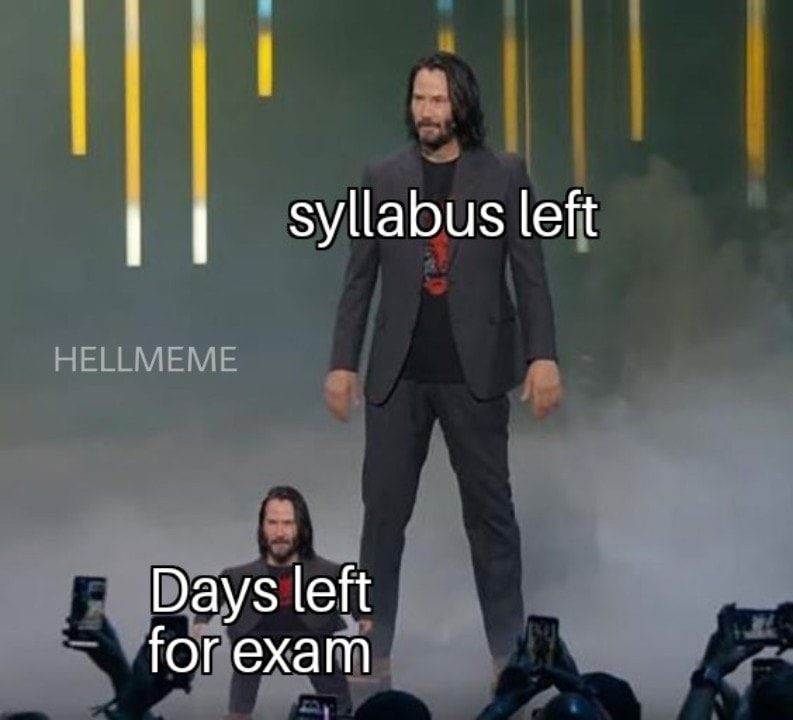
Caption: syllabus left    Days left for exam
Label: non-hate